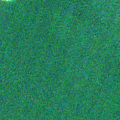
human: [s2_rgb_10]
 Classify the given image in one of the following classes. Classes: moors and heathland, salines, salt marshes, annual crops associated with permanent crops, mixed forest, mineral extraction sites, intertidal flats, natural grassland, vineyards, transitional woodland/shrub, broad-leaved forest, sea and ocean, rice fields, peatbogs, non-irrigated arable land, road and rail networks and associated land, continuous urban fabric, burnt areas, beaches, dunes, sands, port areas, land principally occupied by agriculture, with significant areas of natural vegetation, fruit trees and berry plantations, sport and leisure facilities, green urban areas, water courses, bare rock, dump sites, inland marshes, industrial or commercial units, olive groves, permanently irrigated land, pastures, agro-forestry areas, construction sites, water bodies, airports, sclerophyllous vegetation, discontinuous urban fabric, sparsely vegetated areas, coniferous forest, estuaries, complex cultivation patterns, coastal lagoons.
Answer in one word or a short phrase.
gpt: sea and ocean